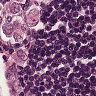
Metastatic tissue present: yes